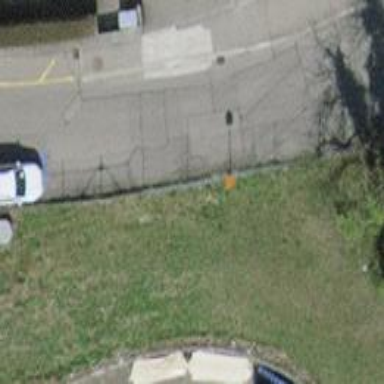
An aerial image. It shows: Orange aerial marker.